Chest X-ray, PA view. Patient: 38 years old, sex M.
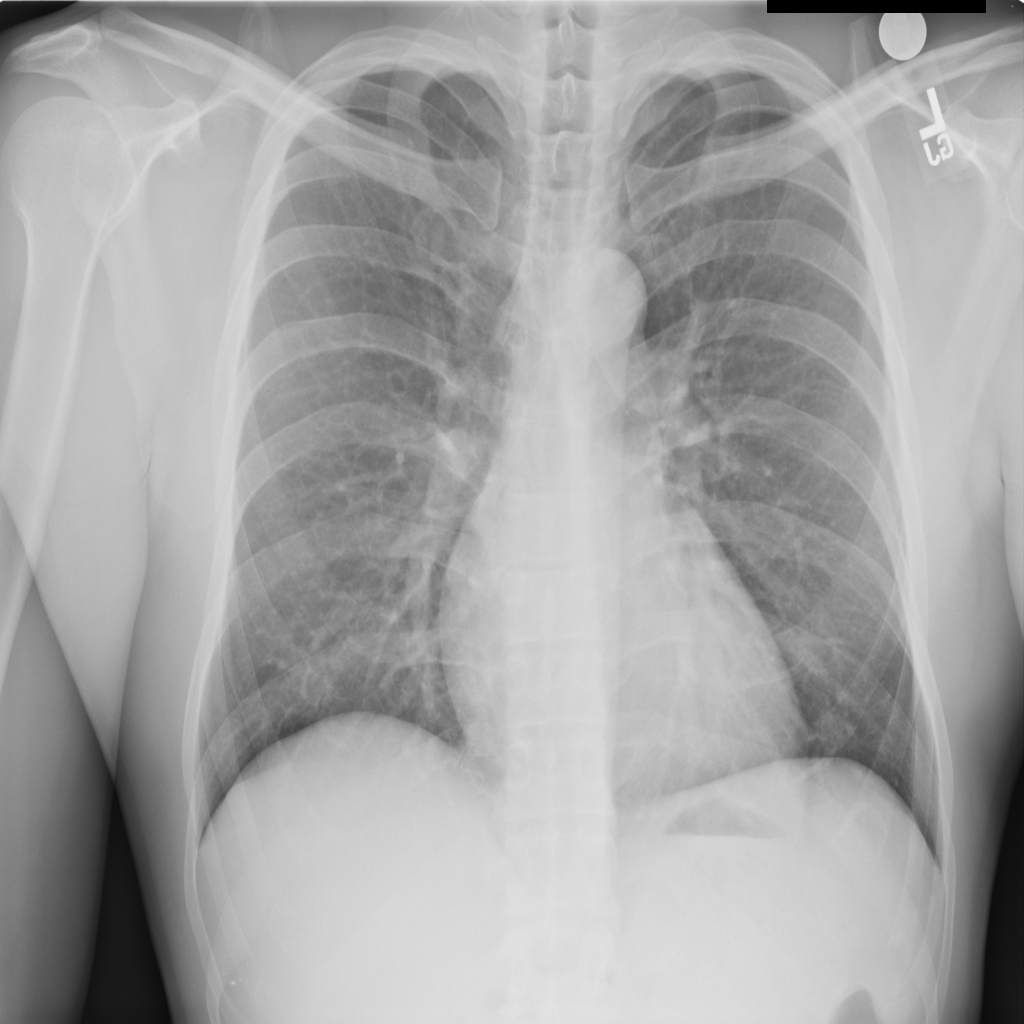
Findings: No Finding